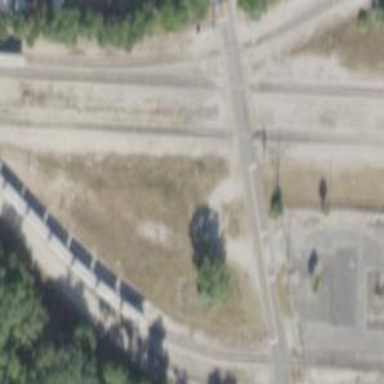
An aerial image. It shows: Level crossing with lights at the railway.